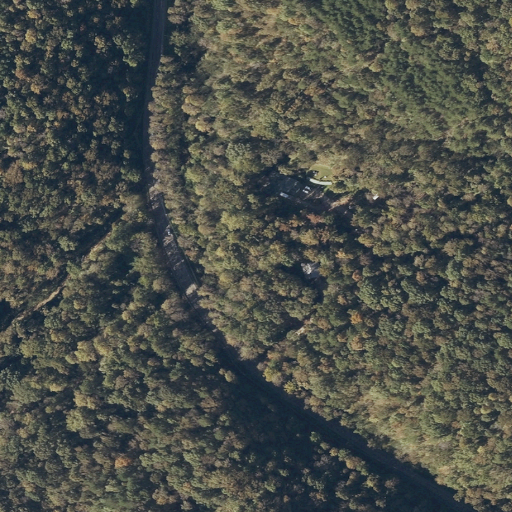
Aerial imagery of valley in Alabama named Goolsby Hollow containing deciduous forest, mixed forest, open development, and evergreen forest